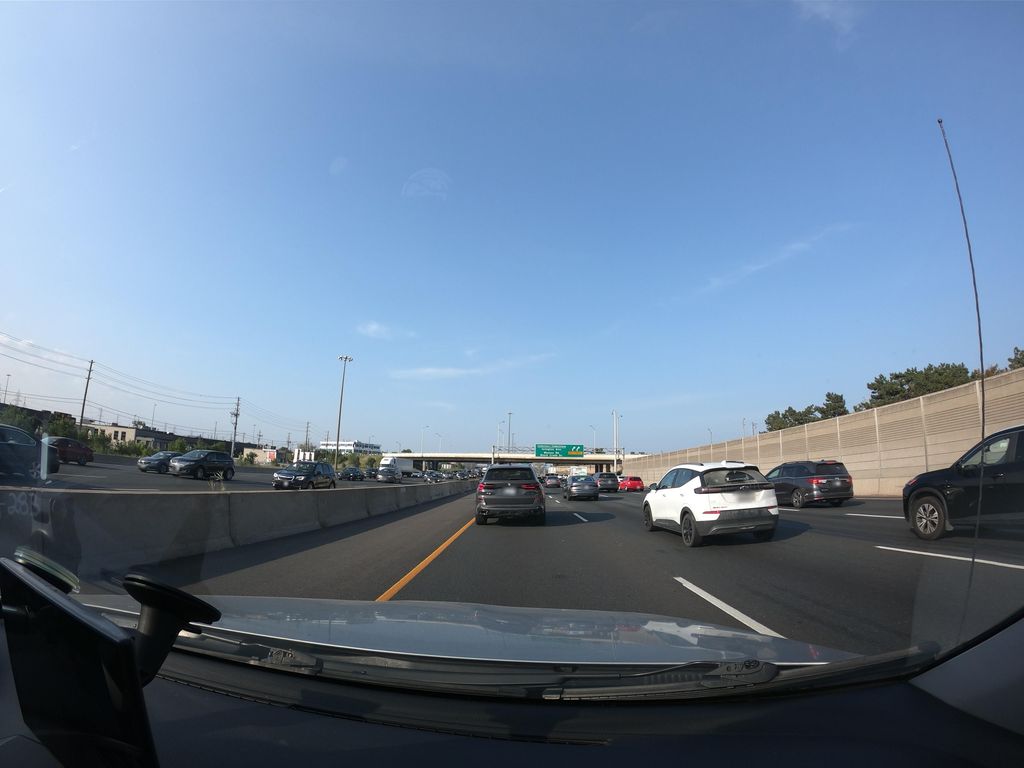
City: toronto